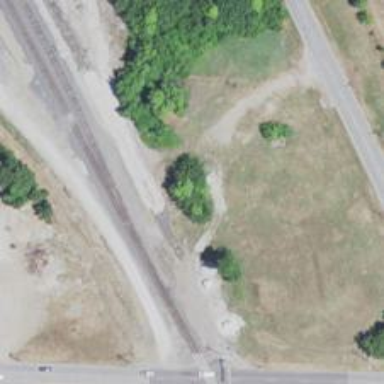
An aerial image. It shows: Spur junction in the railway landuse.